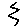
Label: zigzag